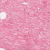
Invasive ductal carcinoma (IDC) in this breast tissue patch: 0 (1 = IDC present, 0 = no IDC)